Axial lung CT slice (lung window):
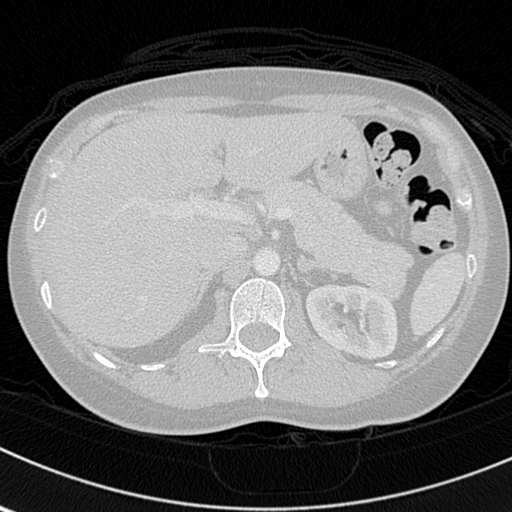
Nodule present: no